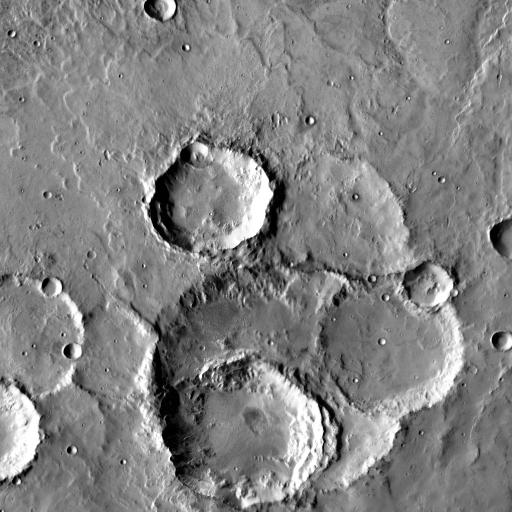
Crater classes present: Background, Other, Layered, Buried, Secondary